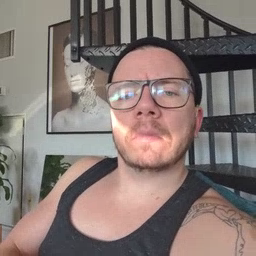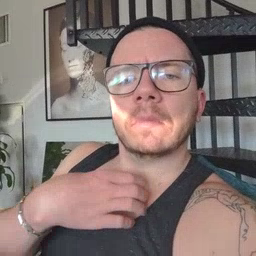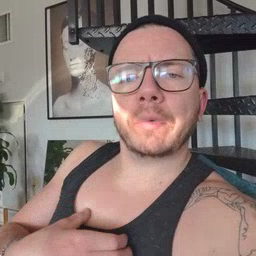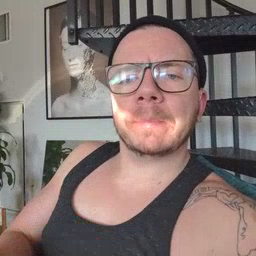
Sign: hungry